Interaction volume radius: 10 \u00c5
Interaction volume height: 10 \u00c5
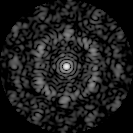
Disorder parameter: 0.6875